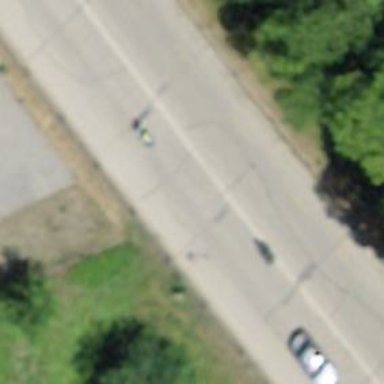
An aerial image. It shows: Primary highway with asphalt surface and designated cycle lane.